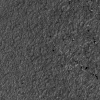
Atmospheric dust classification: not_dusty